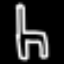
Label: chair